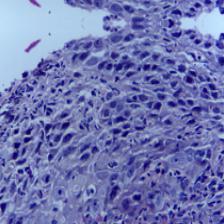
Diagnosis: OSCC